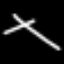
Label: line